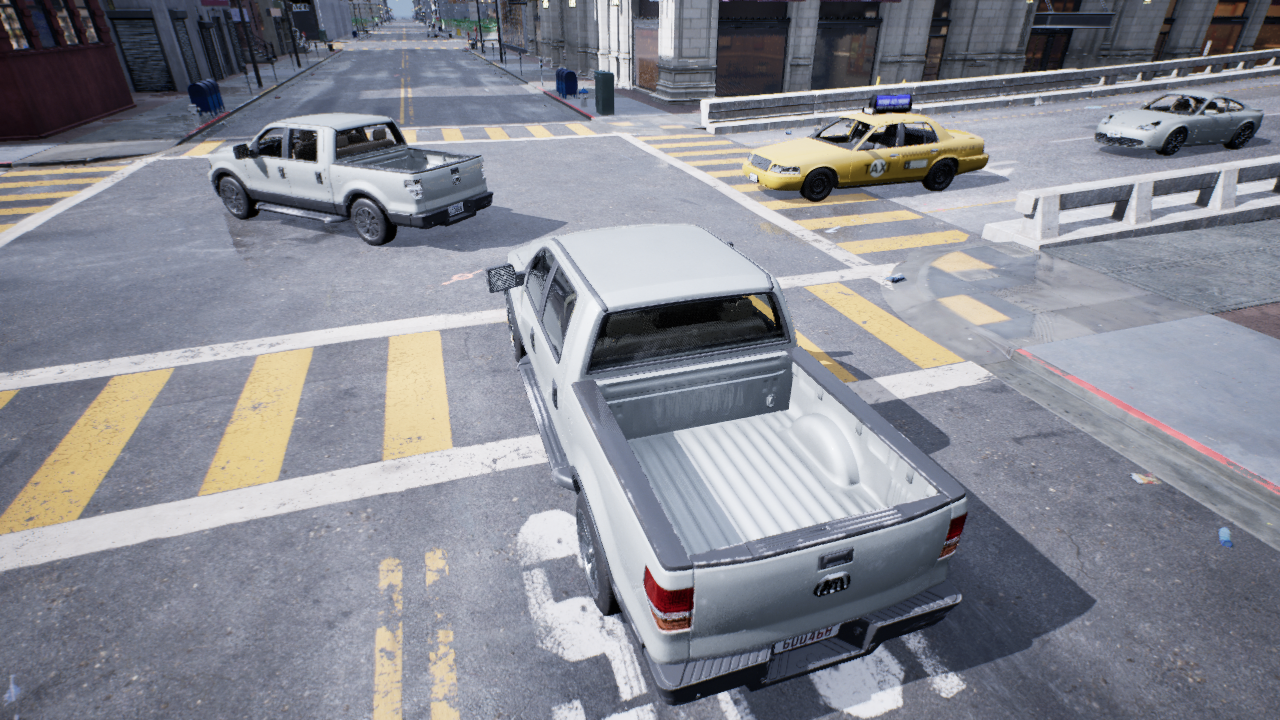
Venue: residential
Lighting: overcast
Vehicle rig: pickup